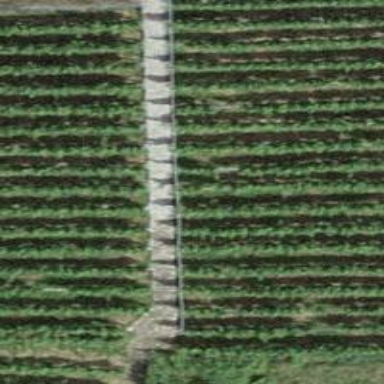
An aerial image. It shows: Vineyard where grapes are grown.